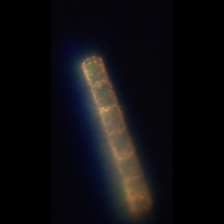
Taxon: Guinardia
Group: Diatoms